Question:
i install ruby on rails package, and check the version. when i check rails version it show DL is deprecated, please use Fiddle.
How to solve DL is deprecated, Please use Fiddle ?
i am using Windows 8.1
thanks before.
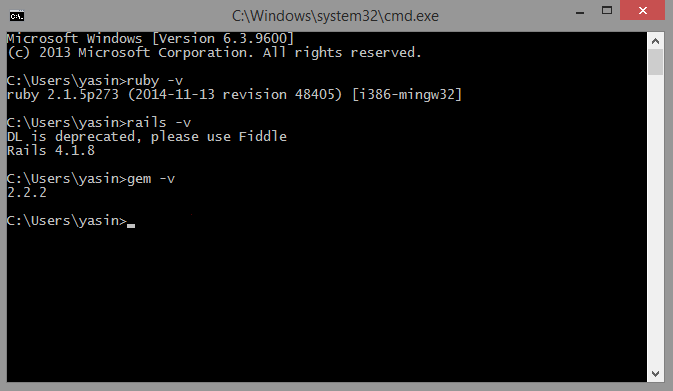
Answer: Since Ruby 2.0.0 deprecated DL to move towards fiddle movement, your best answer can be found <URL> to get rid of the warning message that I also encountered a while ago. Good luck!